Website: walmart
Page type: newsletter-management
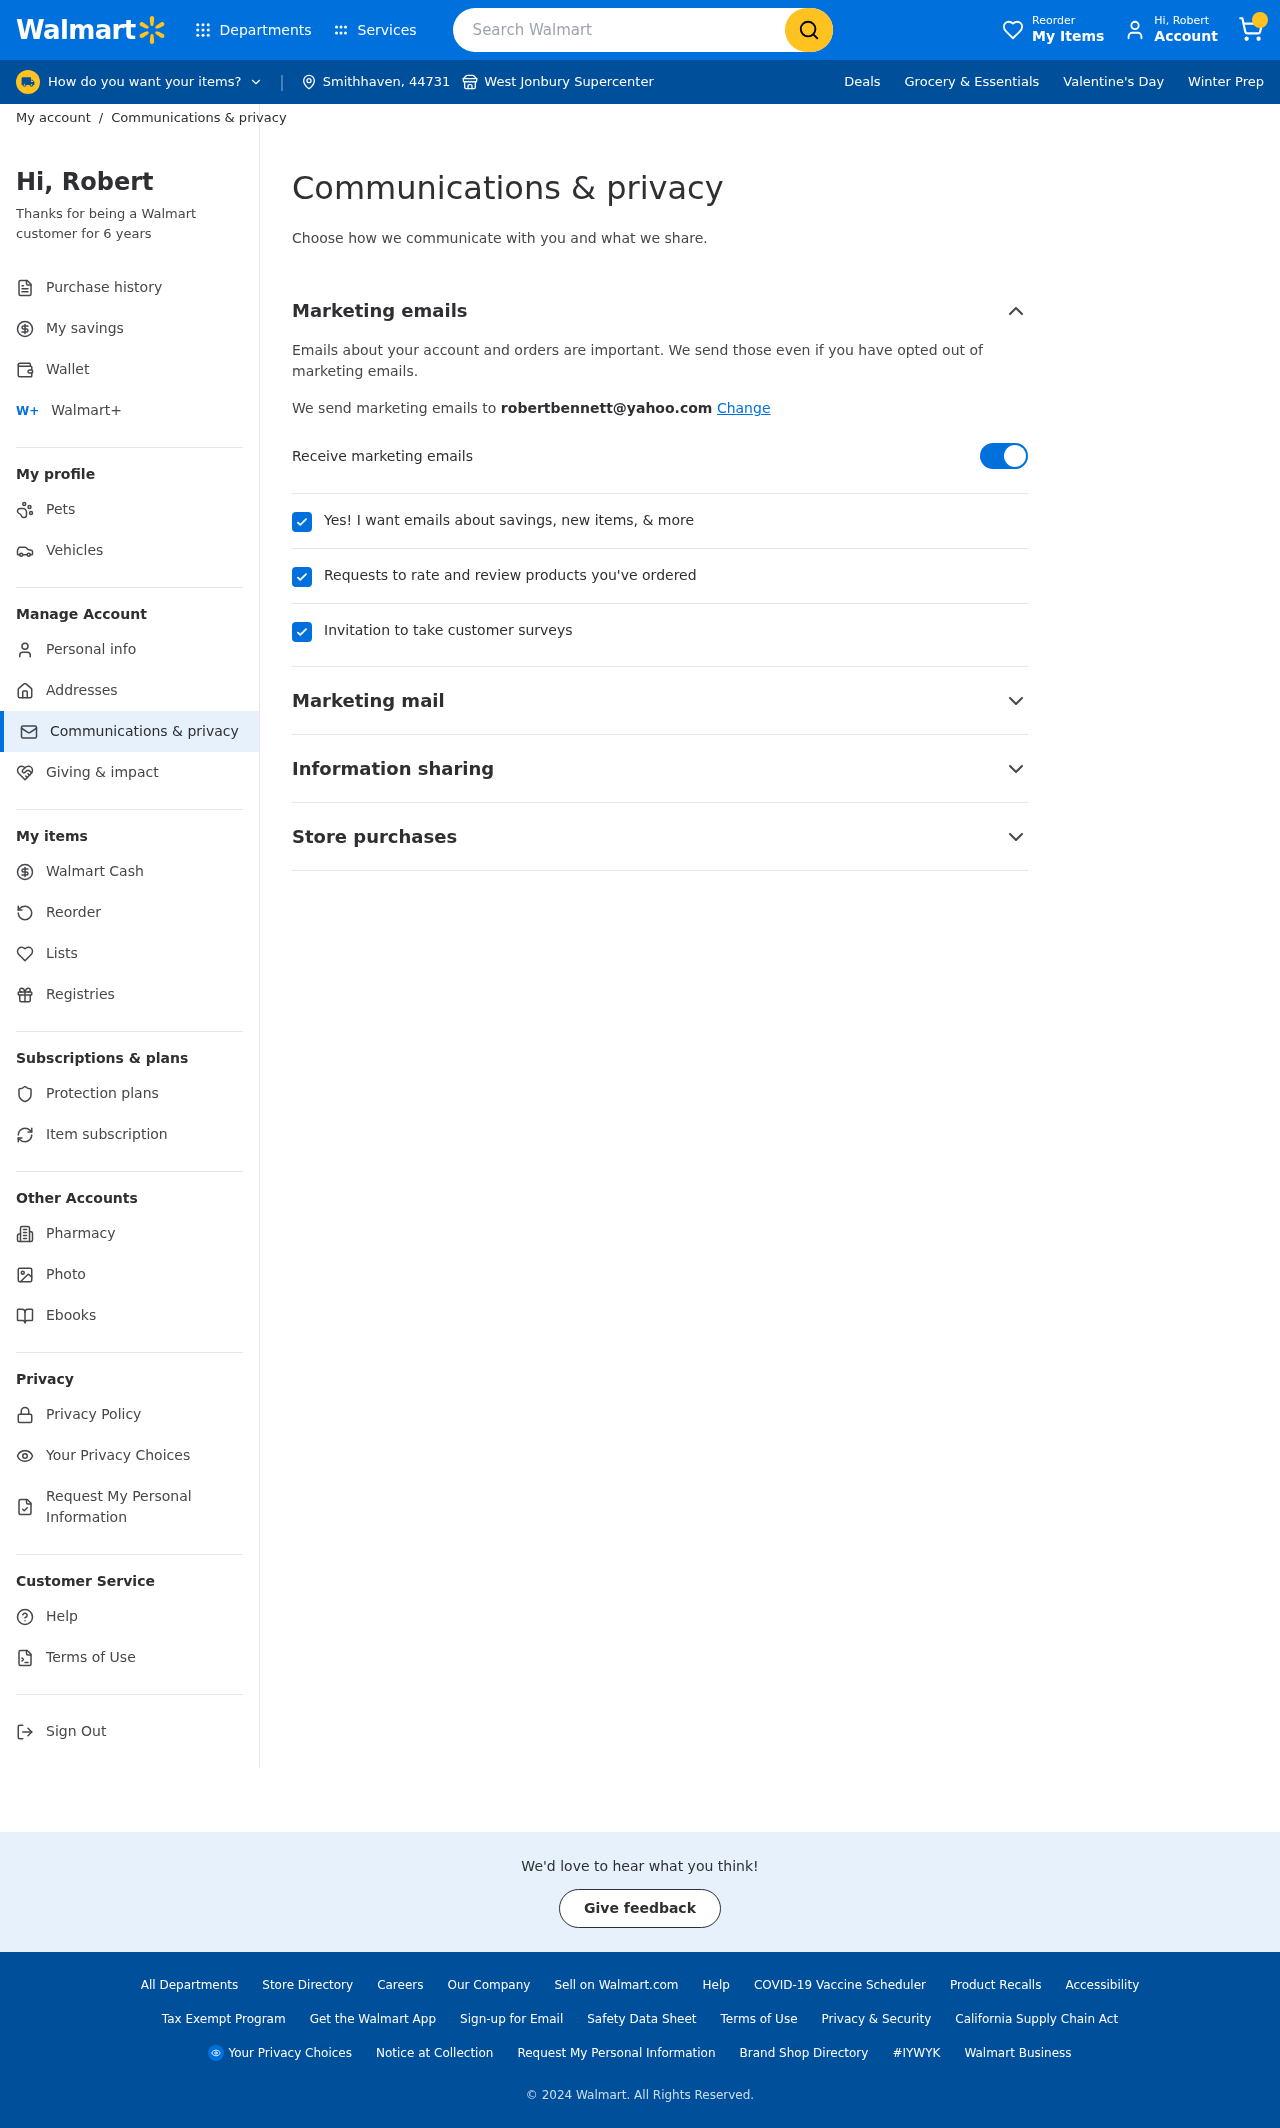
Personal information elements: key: PII_CITY
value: Smithhaven
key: PII_CITY2
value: West Jonbury
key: PII_EMAIL
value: robertbennett@yahoo.com
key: PII_FIRSTNAME
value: Robert
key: PII_POSTCODE
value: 44731
Search elements: key: HEADER_SEARCH
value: Search Walmart